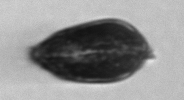
Label: Prorocentrum_micans